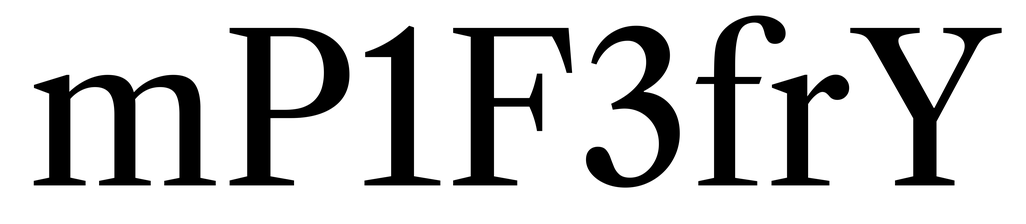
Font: LibreCaslonText_Regular